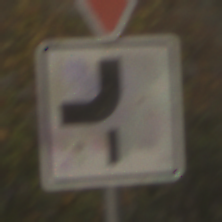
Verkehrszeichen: VerlaufVorfahrtsstrasse7
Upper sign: VorfahrtGewaehren
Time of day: SunriseSunset
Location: Outdoor (Nature)
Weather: PartlyCloudy
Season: NotSpecified
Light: Natural